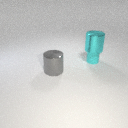
large gray metal cylinder to the left of small cyan rubber cylinder